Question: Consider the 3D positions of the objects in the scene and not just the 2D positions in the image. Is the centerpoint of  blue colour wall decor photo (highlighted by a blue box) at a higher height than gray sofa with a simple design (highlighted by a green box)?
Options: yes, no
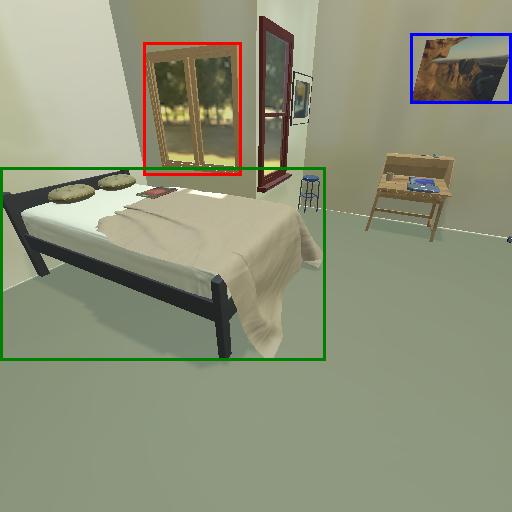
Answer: yes